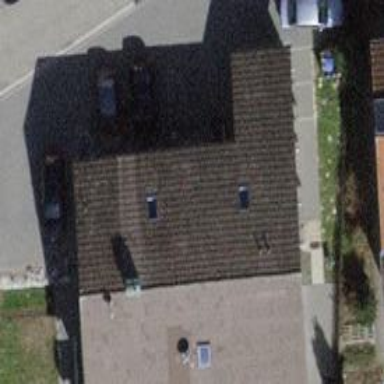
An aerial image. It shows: Detached building with gabled roof.